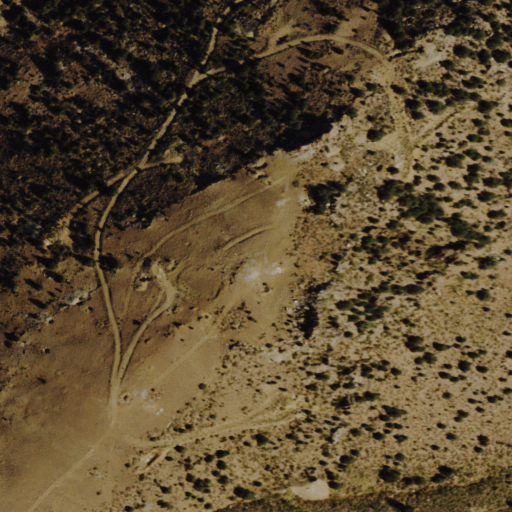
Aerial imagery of mountain in Nevada named Silver Hill containing shrub and evergreen forest